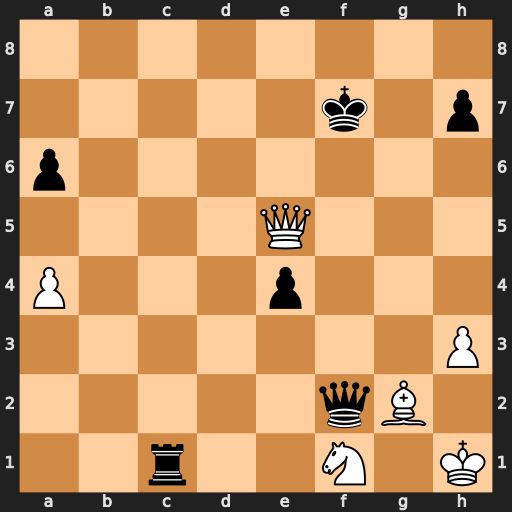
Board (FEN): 8/5k1p/p7/4Q3/P3p3/7P/5qB1/2r2N1K
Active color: w
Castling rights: -
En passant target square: -
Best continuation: Qh5+ Ke7 Qg5+ Qf6 Qxc1